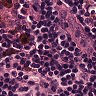
Metastatic tissue present: no